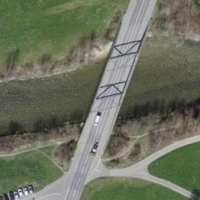
EUNIS habitat code: 15
Species observed at this site:
Prunus spinosa
Euonymus europaeus